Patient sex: M
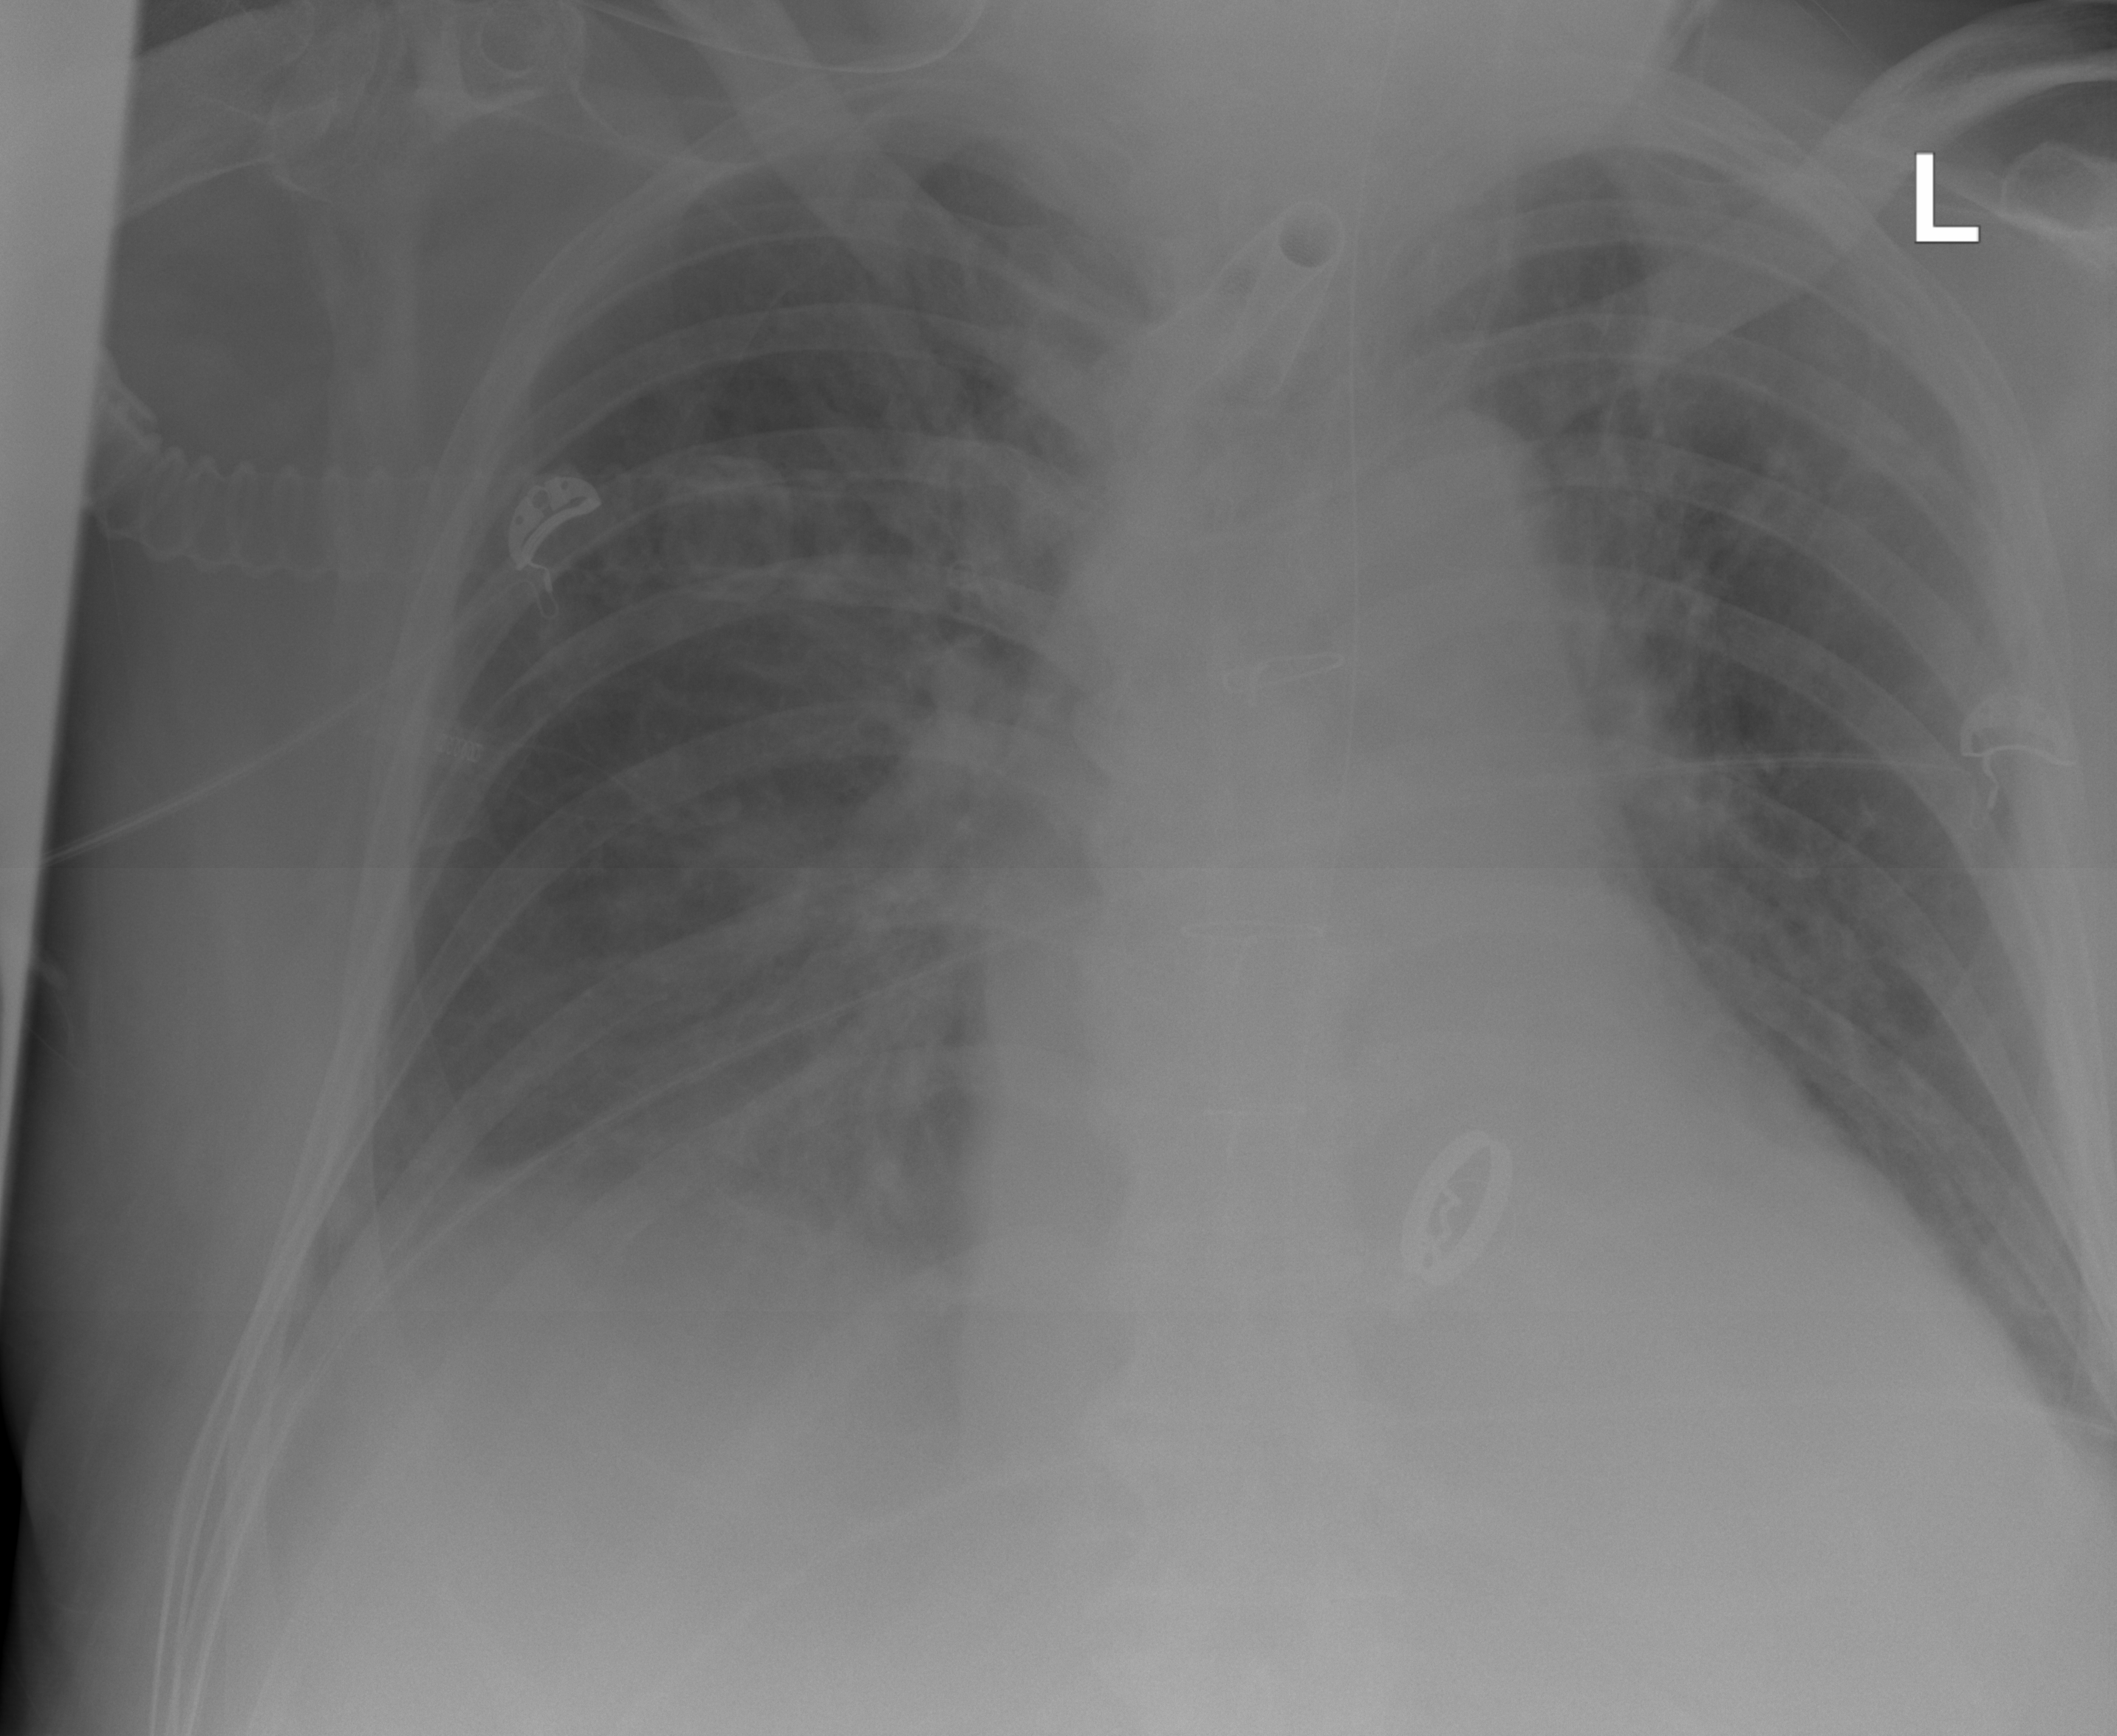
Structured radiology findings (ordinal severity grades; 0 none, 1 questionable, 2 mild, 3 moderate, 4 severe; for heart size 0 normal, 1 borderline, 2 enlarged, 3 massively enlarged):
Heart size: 2
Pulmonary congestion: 2
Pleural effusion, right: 2
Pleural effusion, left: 2
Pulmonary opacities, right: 2
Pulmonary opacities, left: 0
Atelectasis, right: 0
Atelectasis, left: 0